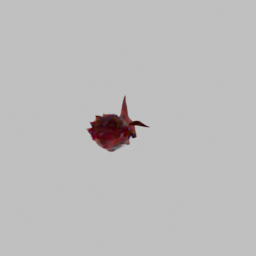
Label: animals